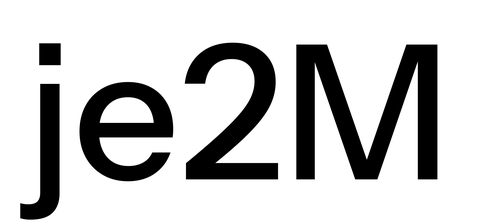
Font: InstrumentSans_Medium